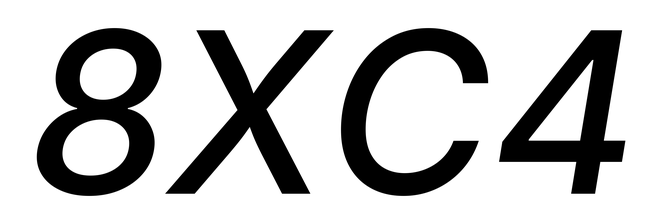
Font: Inter-Italic_Medium_Italic